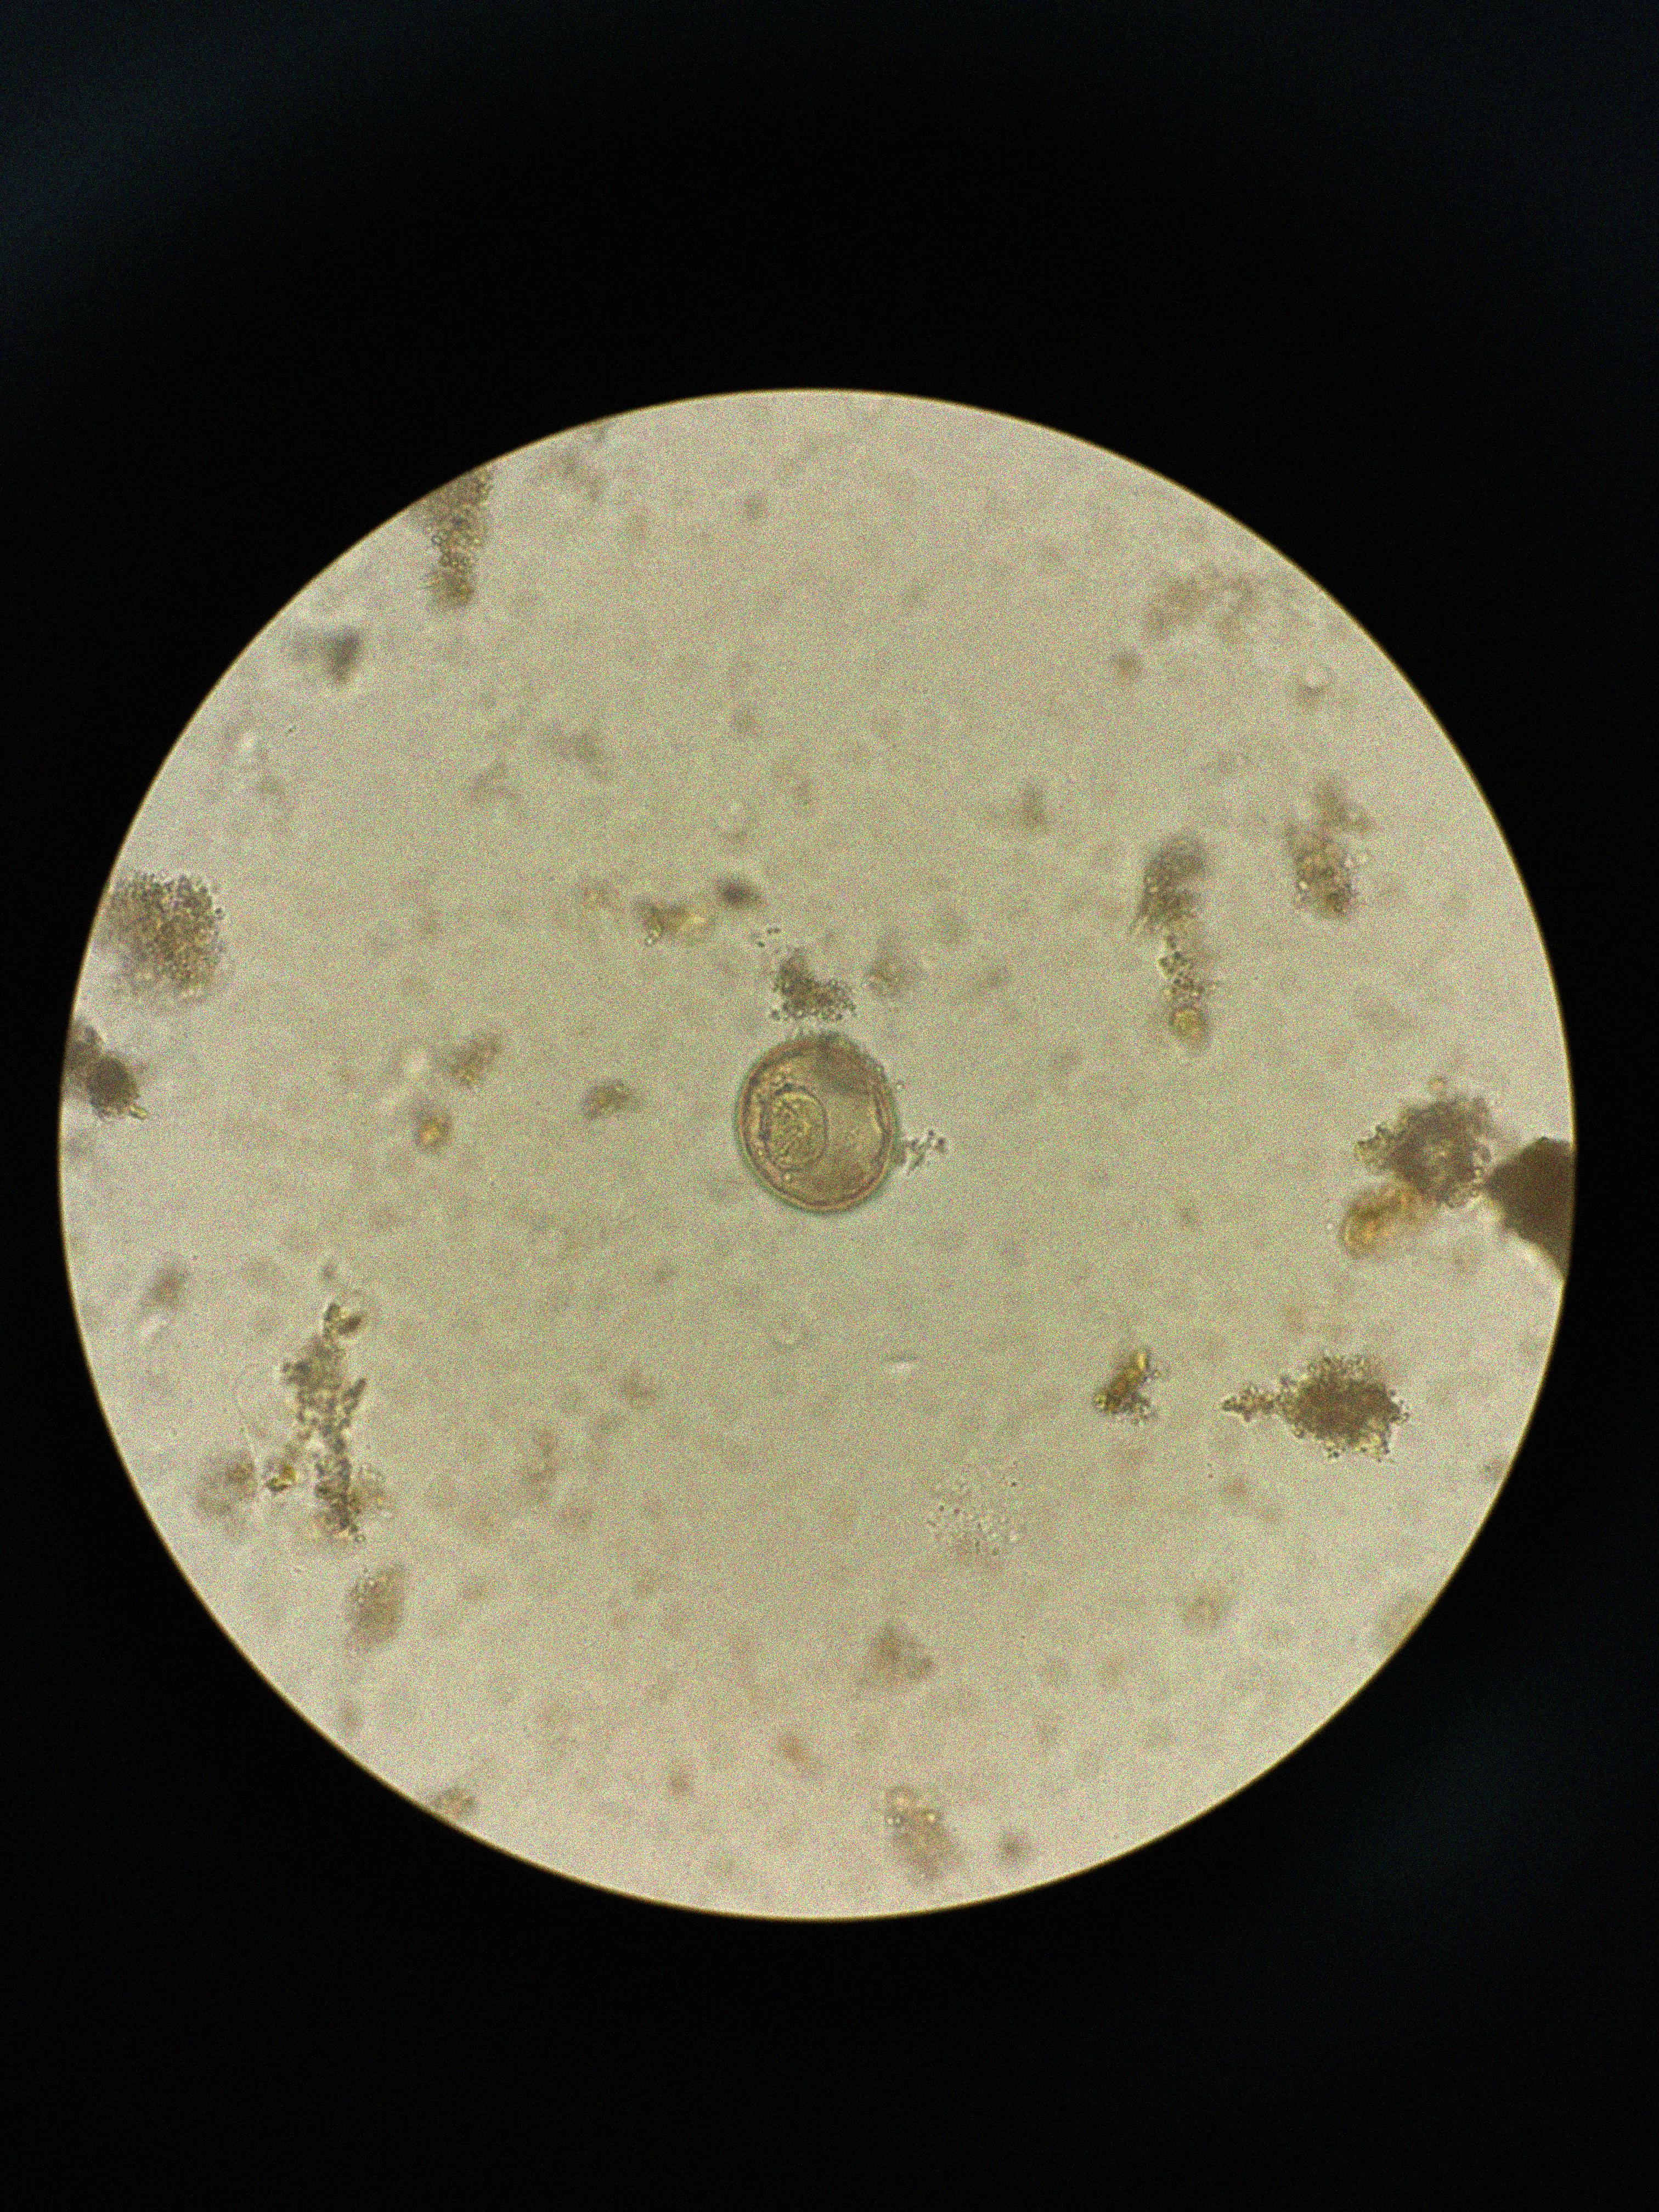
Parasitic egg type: Hymenolepis diminuta